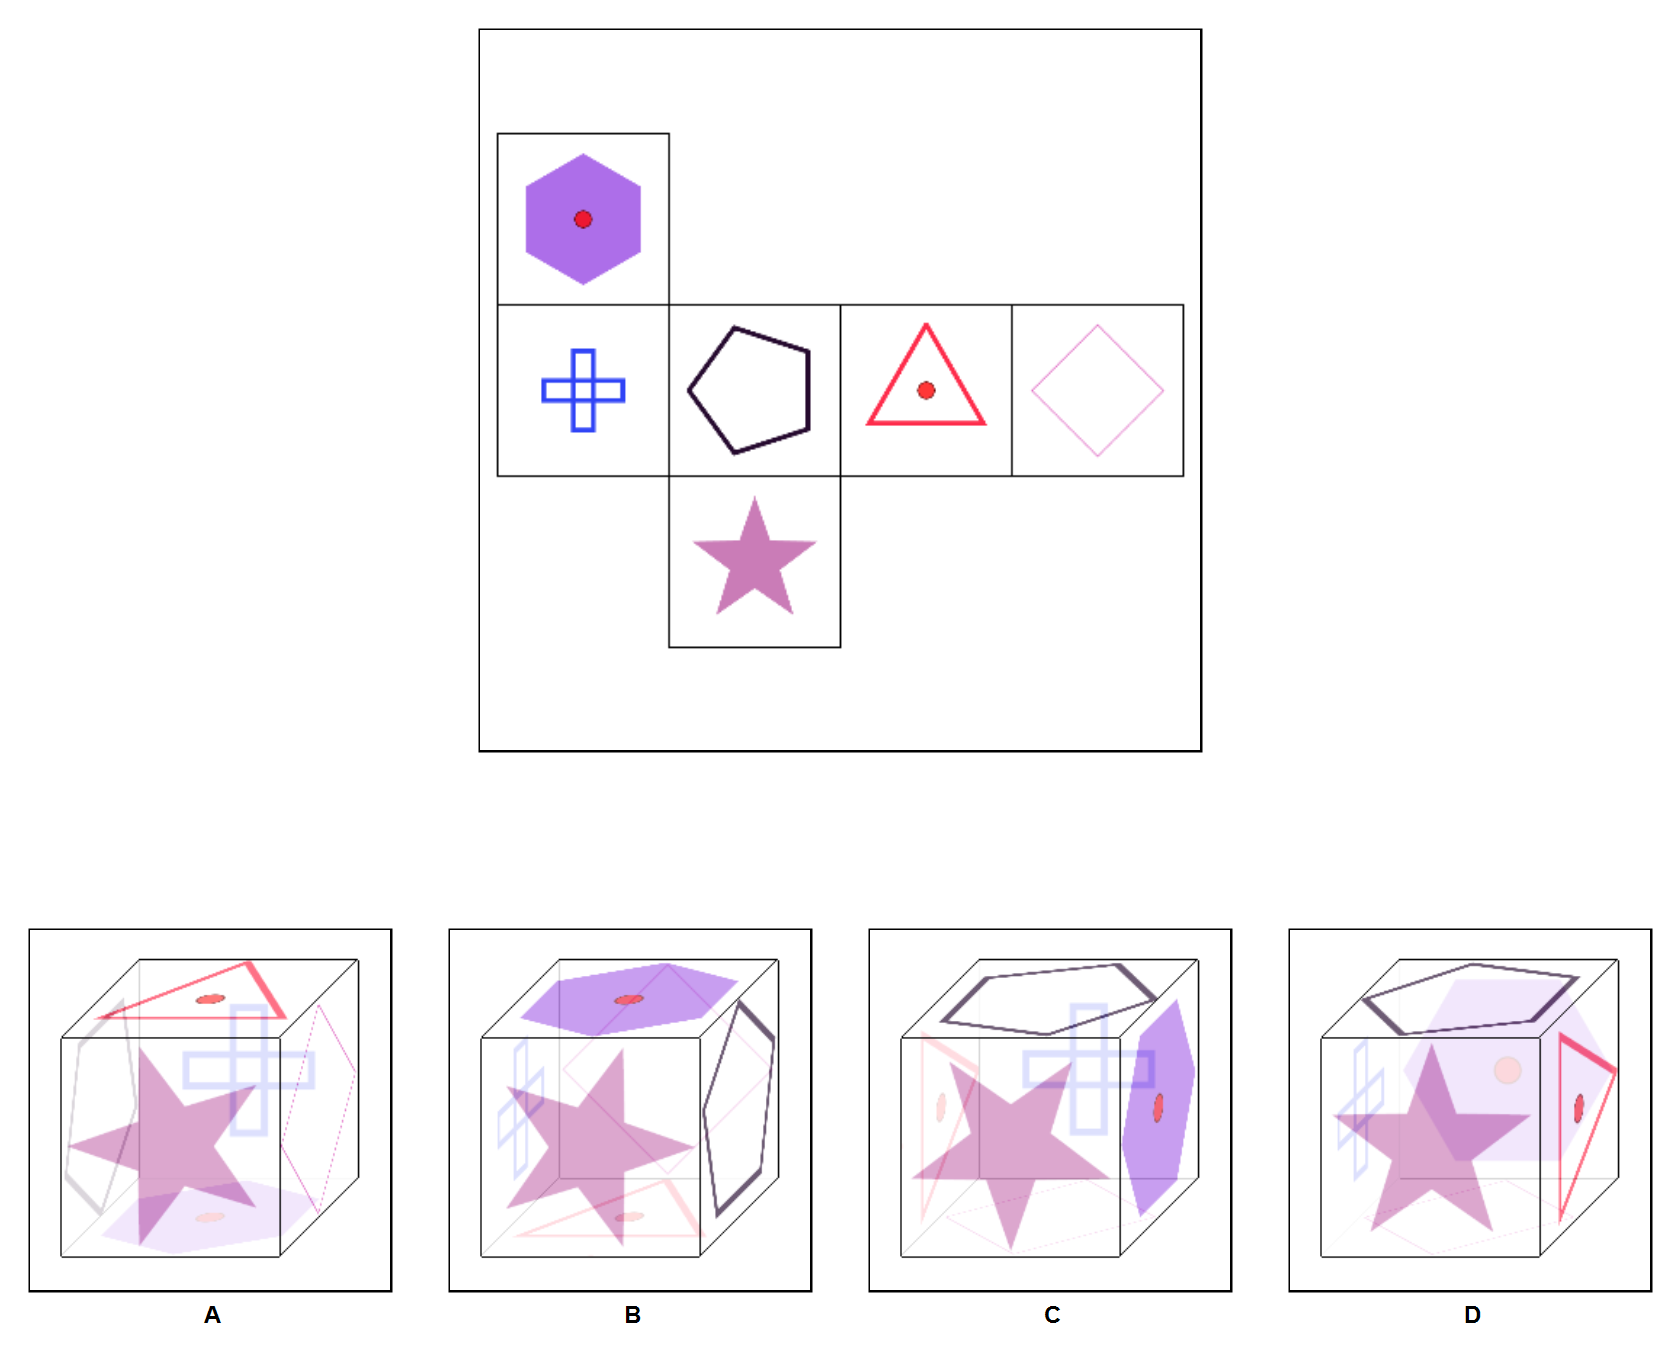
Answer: D